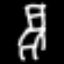
Label: chair